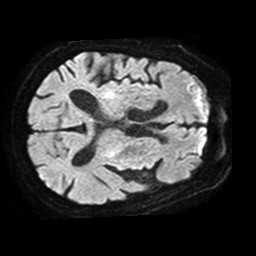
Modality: TRACE
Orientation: axial
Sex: male
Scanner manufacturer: philips
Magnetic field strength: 1.5 T
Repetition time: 3.646 s
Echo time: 0.09257 s